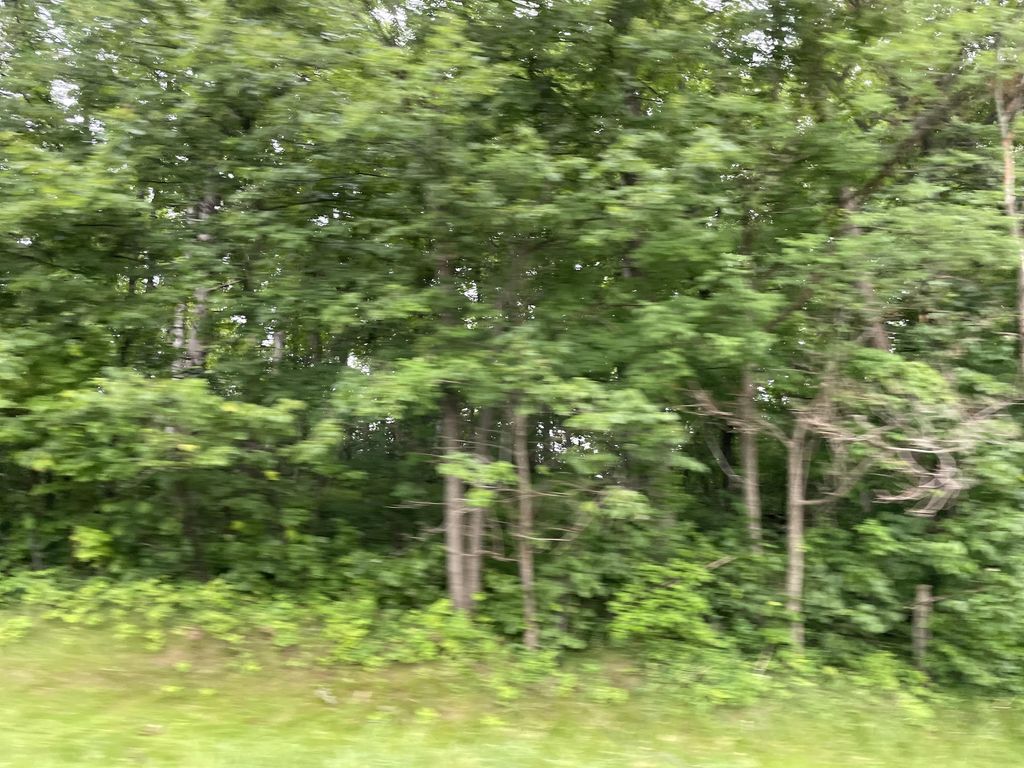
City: kitchener-waterloo